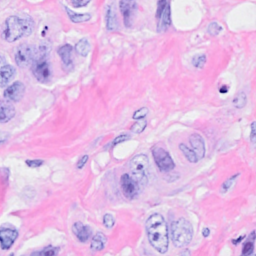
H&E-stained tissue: Breast